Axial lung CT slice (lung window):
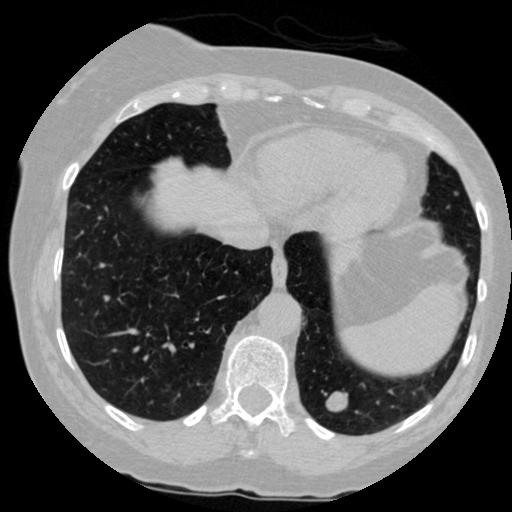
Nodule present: yes
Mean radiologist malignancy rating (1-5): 3.75